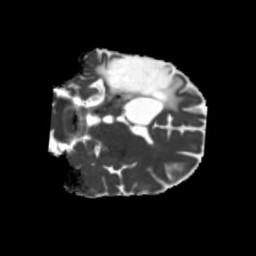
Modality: MD
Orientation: coronal
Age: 50
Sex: male
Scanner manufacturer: siemens
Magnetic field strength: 3 T
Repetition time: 5.25 s
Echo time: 0.08 s